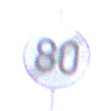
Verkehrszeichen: EndeGeschwindigkeit80
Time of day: Midday
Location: Outdoor (Nature)
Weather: PartlyCloudy
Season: NotSpecified
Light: Natural